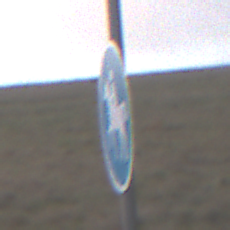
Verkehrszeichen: Reitweg
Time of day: SunriseSunset
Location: Outdoor (Nature)
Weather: Overcast
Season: NotSpecified
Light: Natural